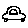
Label: car